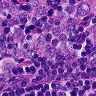
Metastatic tissue present: yes